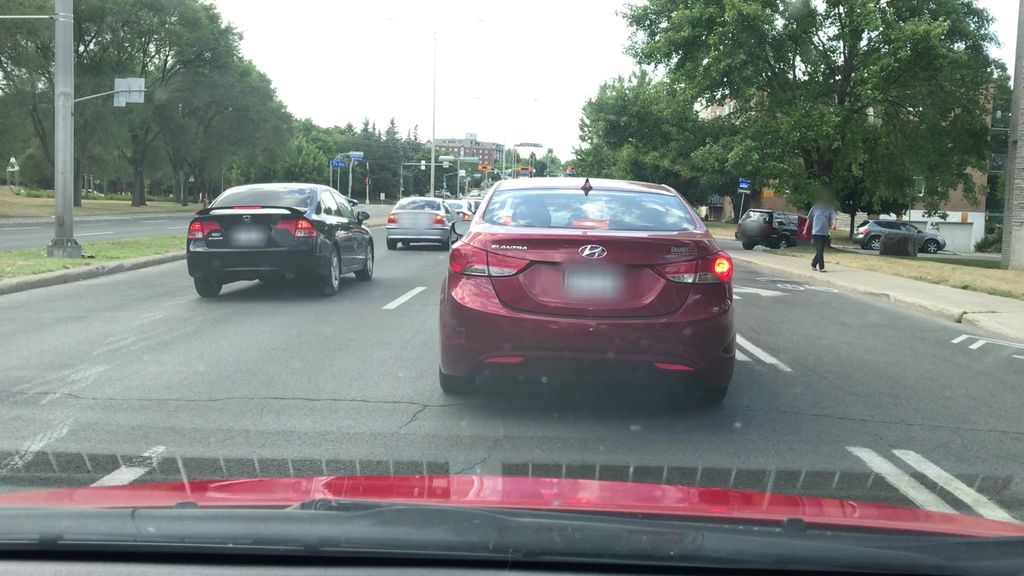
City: montreal